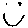
Label: smiley face